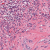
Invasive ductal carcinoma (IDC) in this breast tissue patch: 1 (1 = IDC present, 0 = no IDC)